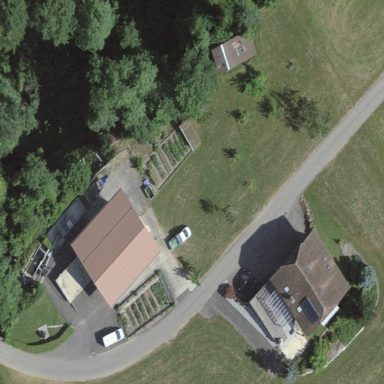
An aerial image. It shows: Farmyard area.